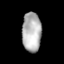
Tissue: lung
Cell type: T cells
Senescence score: 0.1963
Nuclear area (px): 744
Mean DAPI intensity: 177.903